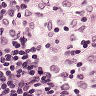
Metastatic tissue present: no